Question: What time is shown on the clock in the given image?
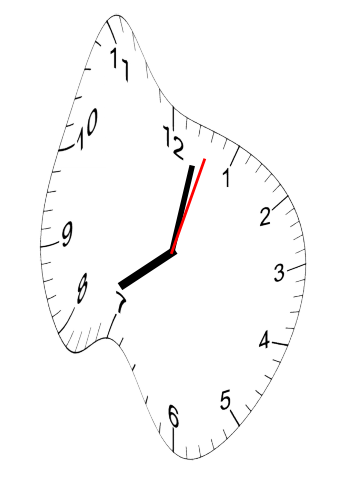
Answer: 08:02:03